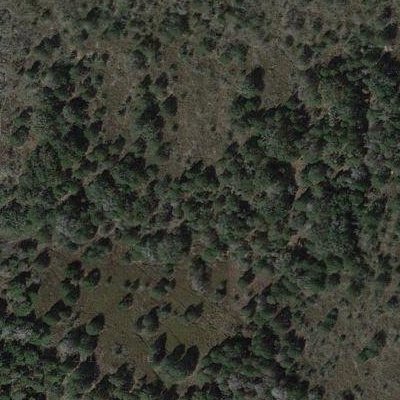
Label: eForest